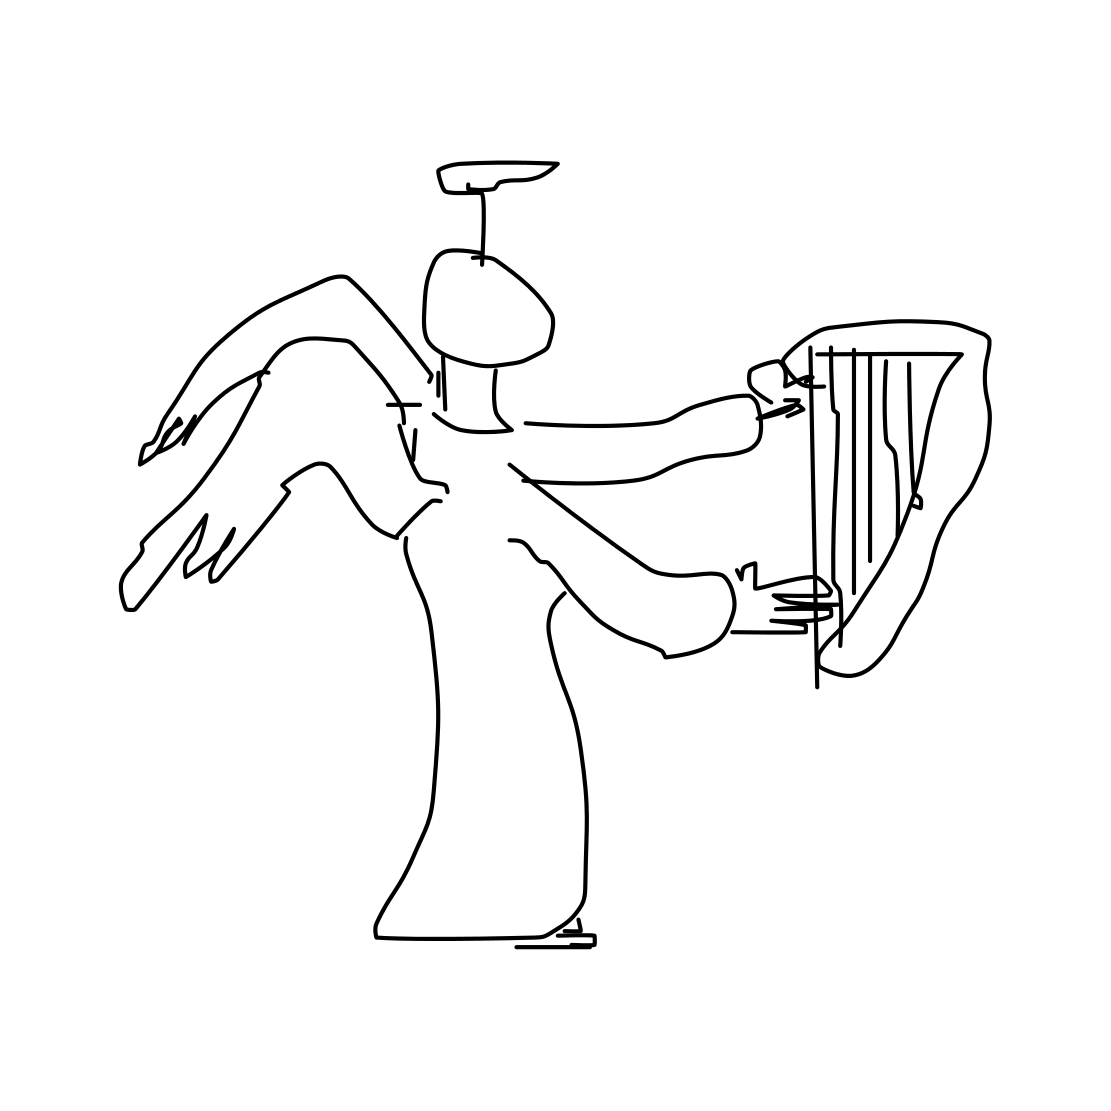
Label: angel